Question: For unit testing public classes of my main app target in my swift unit tests, I have to import my main app module in my tests like so:
'#import MyAppModuleName'
This worked just fine until I changed my deployment target from 7.0 to 8.4.
Now building and running my app still works perfectly, but running unit tests stopped working. The compiler complains about the above import statement: 'Swift Compiler Error: Module file's minimum deployment target is iOS8.4 v8.4'
I have no clue why. Did I forget to change the deployment target somewhere else?
My workspace (Xcode 6.4.) contains my own project and a Pods project (automatically created by cocoapods). I'm using both Swift and Objective-C in my app and in my tests.
Here's what I did in more detail:
1) Changed deployment target from 7.0 to 8.4 for my project, my main target, and also for the 'Pods' project in my workspace, and all the pods targets.

2) Cleaned the build folder (Shift+Alt+Cmd+K) and restarted Xcode.
3) Cmd+U -> Error
When changing the main app's deployment target back to 7.0, everything works fine again.
Any ideas where this problem is coming from?
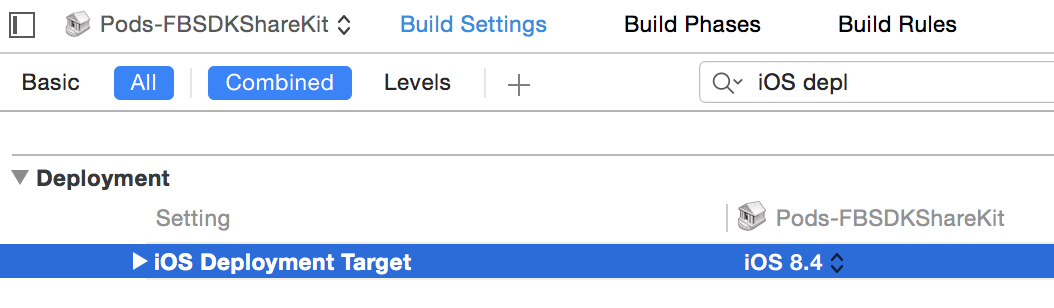
Answer: You were almost there, you just need to update the iOS Deployment Target for your Project and both of your targets.
<URL>
<URL>
<URL>
You should probably do a clean and rebuild, no need to restart Xcode. I guess this will also work if you want to target 8.1 etc.